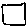
Label: square